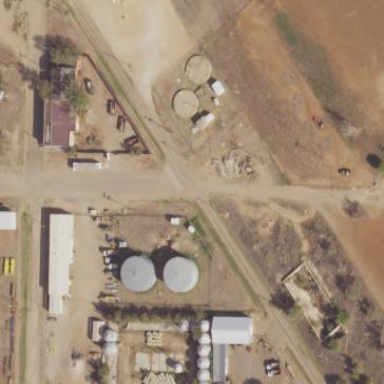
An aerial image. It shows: Farmyard with silo.